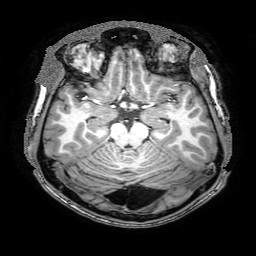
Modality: T1w
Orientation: axial
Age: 21
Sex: male
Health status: ill
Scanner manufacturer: philips
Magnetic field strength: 3 T
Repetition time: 8.108 s
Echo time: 3.711 s